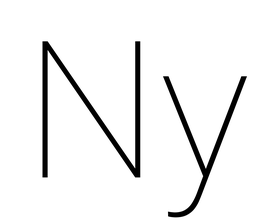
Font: Roboto_Thin